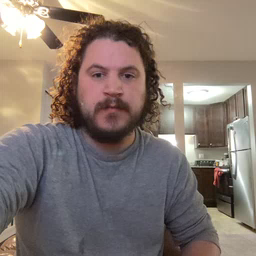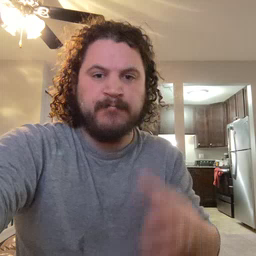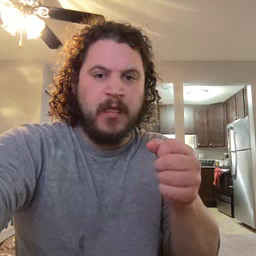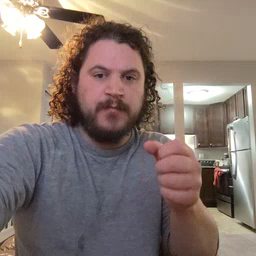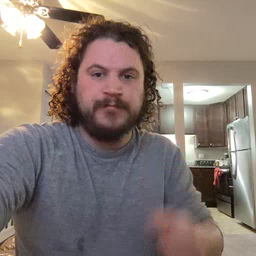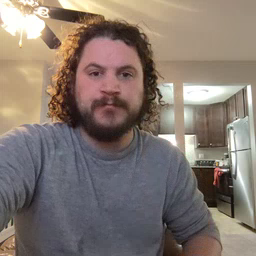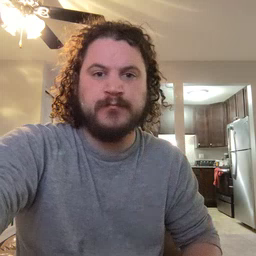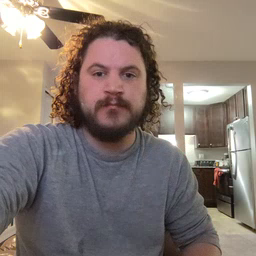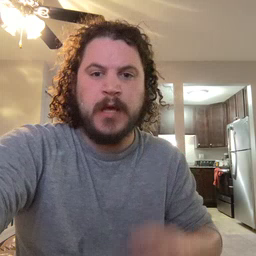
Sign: milk